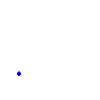
Particle: proton